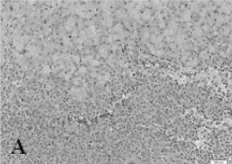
Second patient. Immunohistochemistry. (A) Hematoxylin and eosin (H&E) stain, 200x magnification. The tumor comprises two main elements: sheets of large cells, many with a rhabdoid appearance (top) and small, more primitive-appearing cells (bottom).
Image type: pathology (h&e)